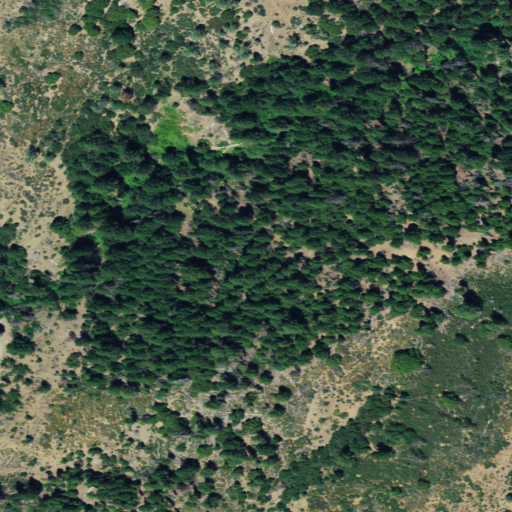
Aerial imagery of valley in California named Deer Gulch containing shrub and evergreen forest